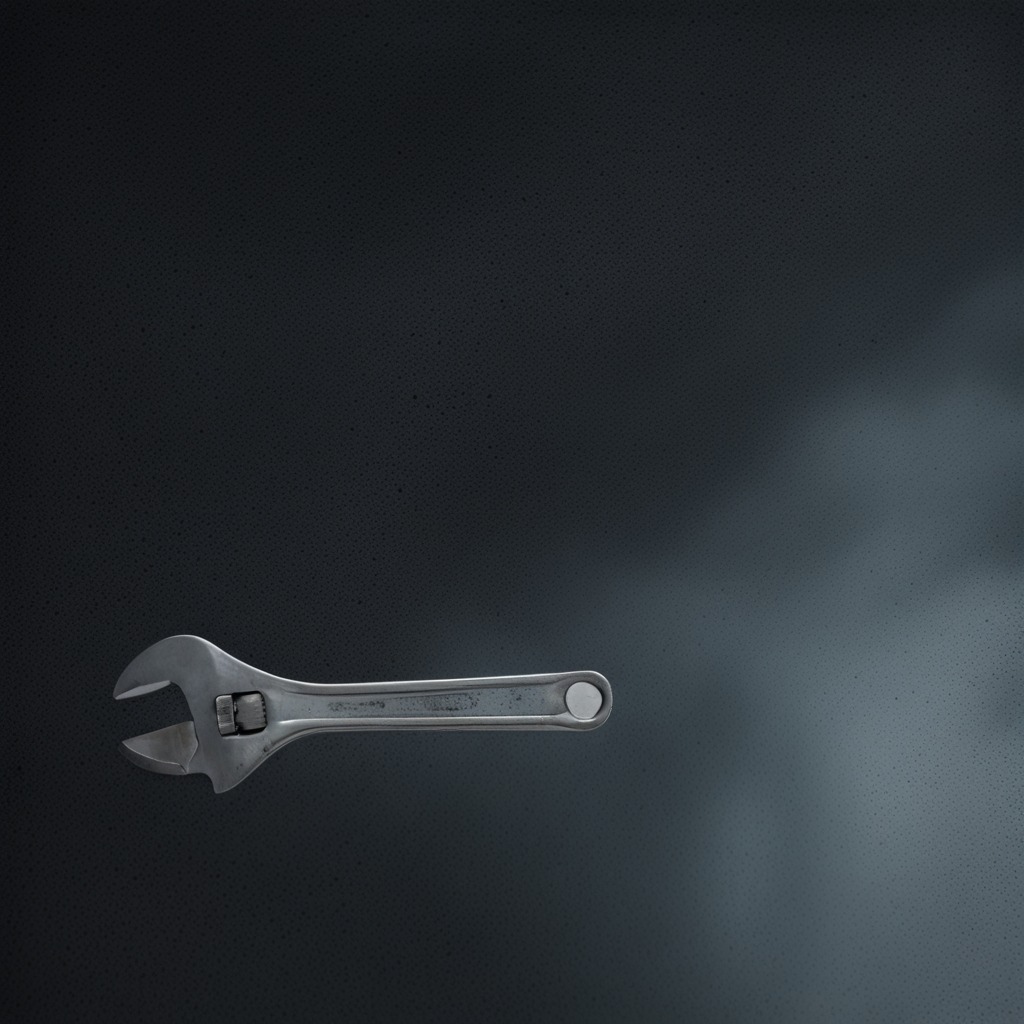
An wrench is lying on a clean granite table inside a workshop at night.